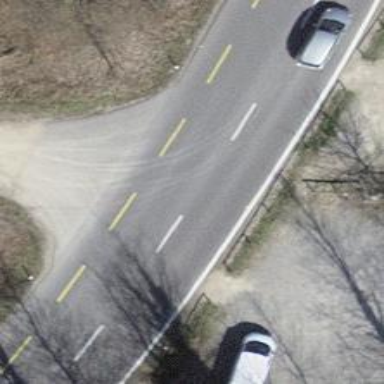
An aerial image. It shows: Secondary road with lane designated for cycling on the left side. The road surface is asphalt.